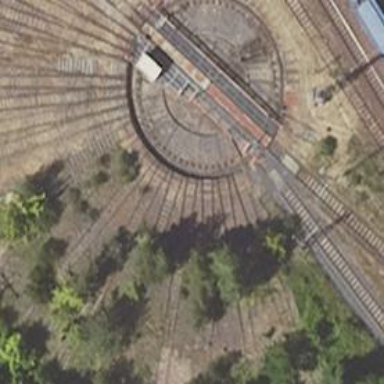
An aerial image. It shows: Unused railway yard.